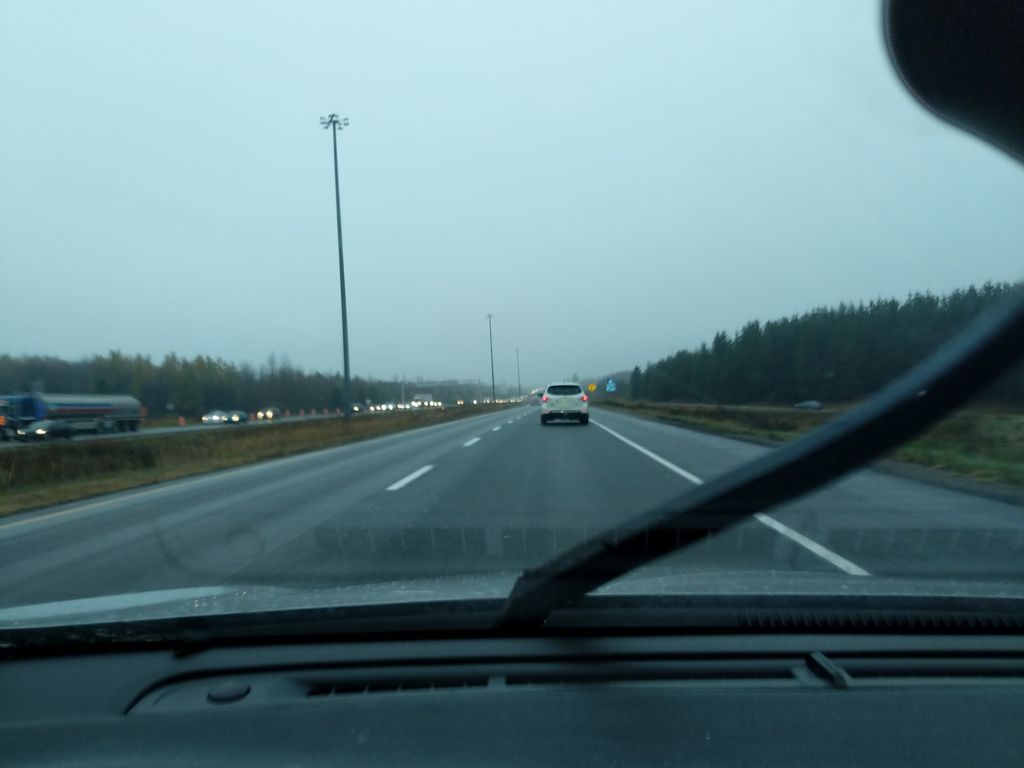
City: quebec_city